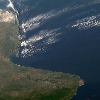
Label: water